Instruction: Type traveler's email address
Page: traveler
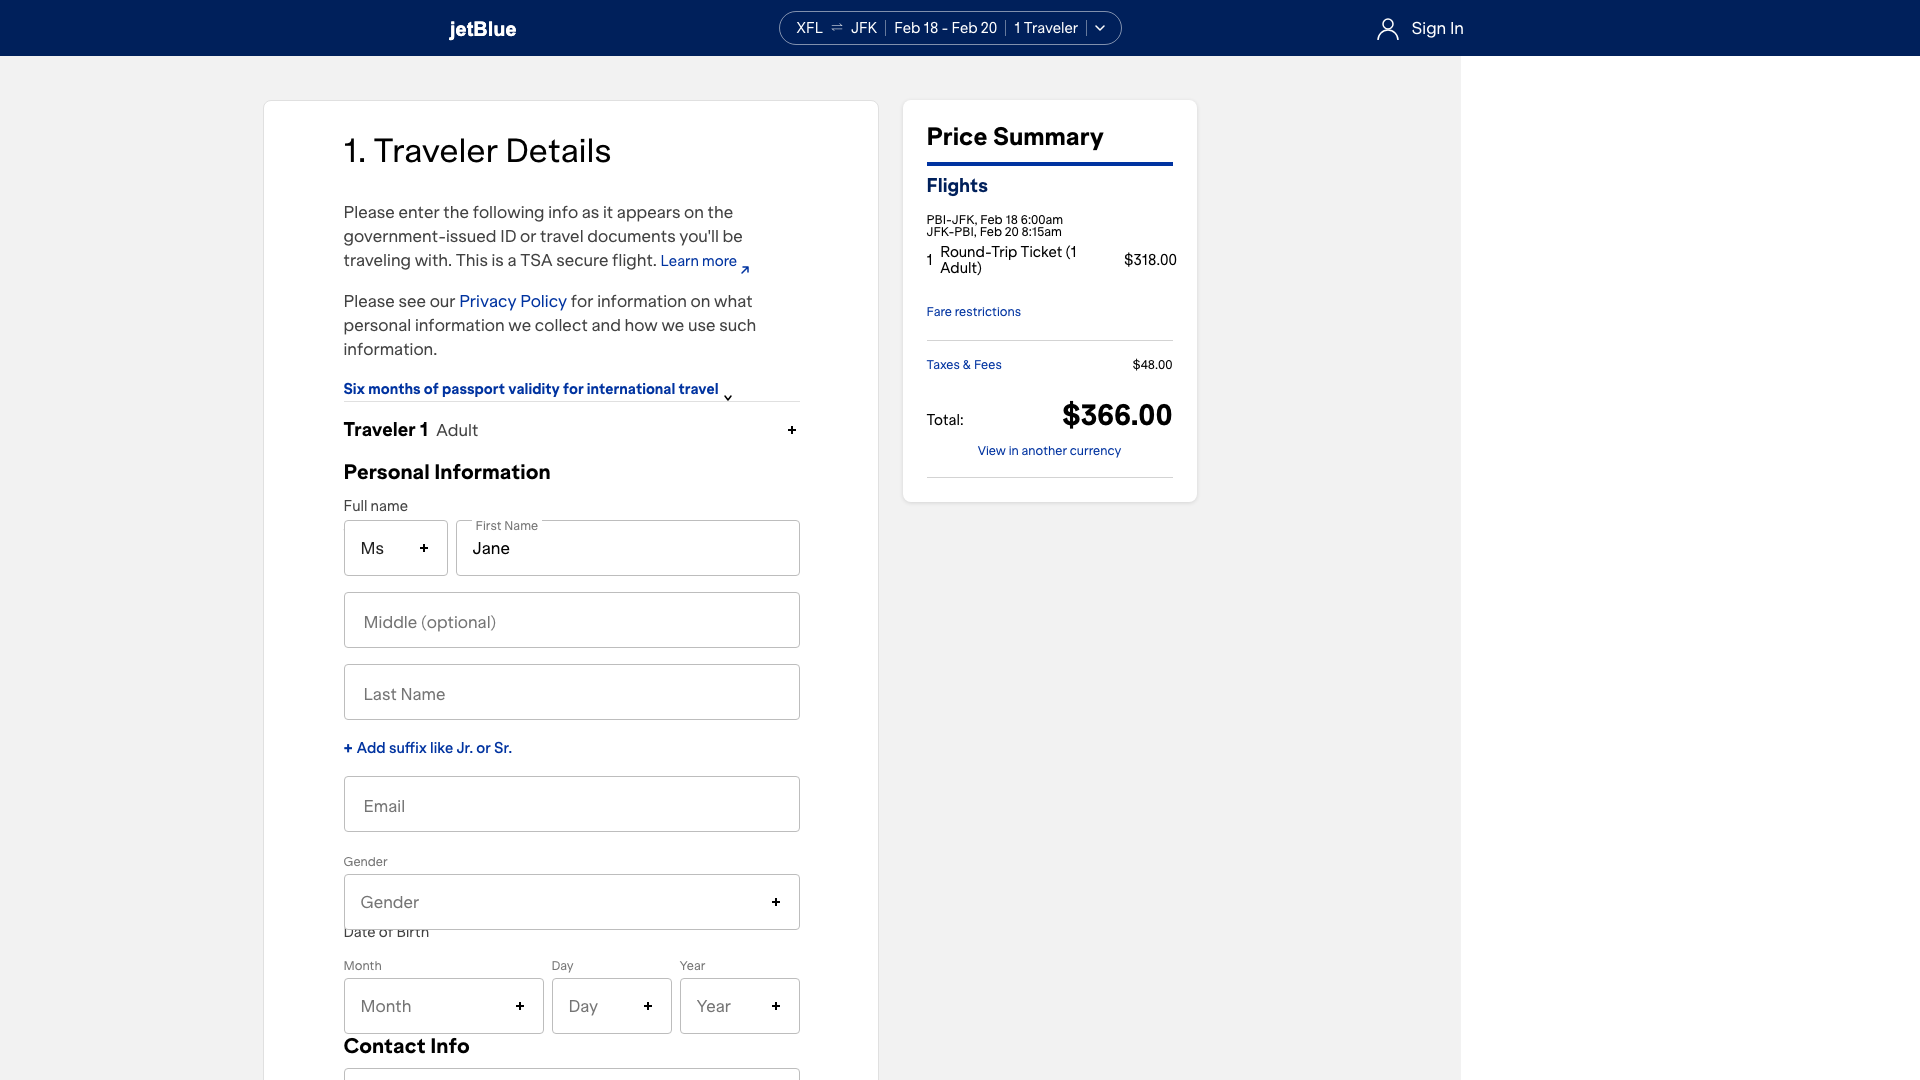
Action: type